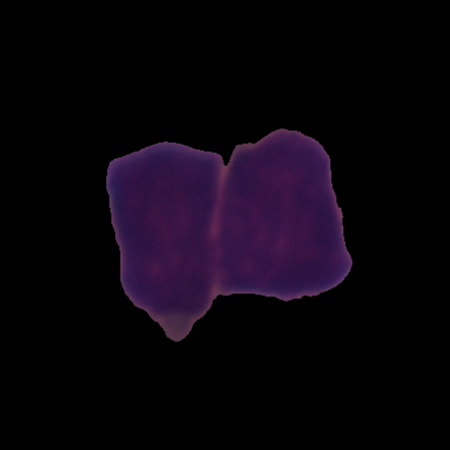
Label: healthy